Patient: sex F, age 89
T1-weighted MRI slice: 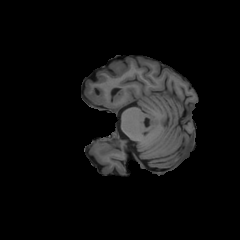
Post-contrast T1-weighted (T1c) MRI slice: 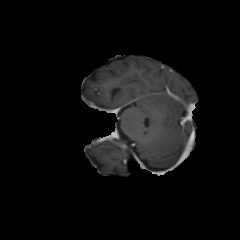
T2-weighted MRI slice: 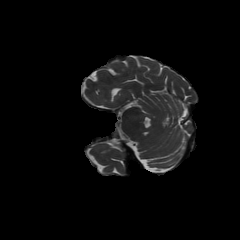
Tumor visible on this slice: no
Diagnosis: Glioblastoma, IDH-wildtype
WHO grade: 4